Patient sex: M
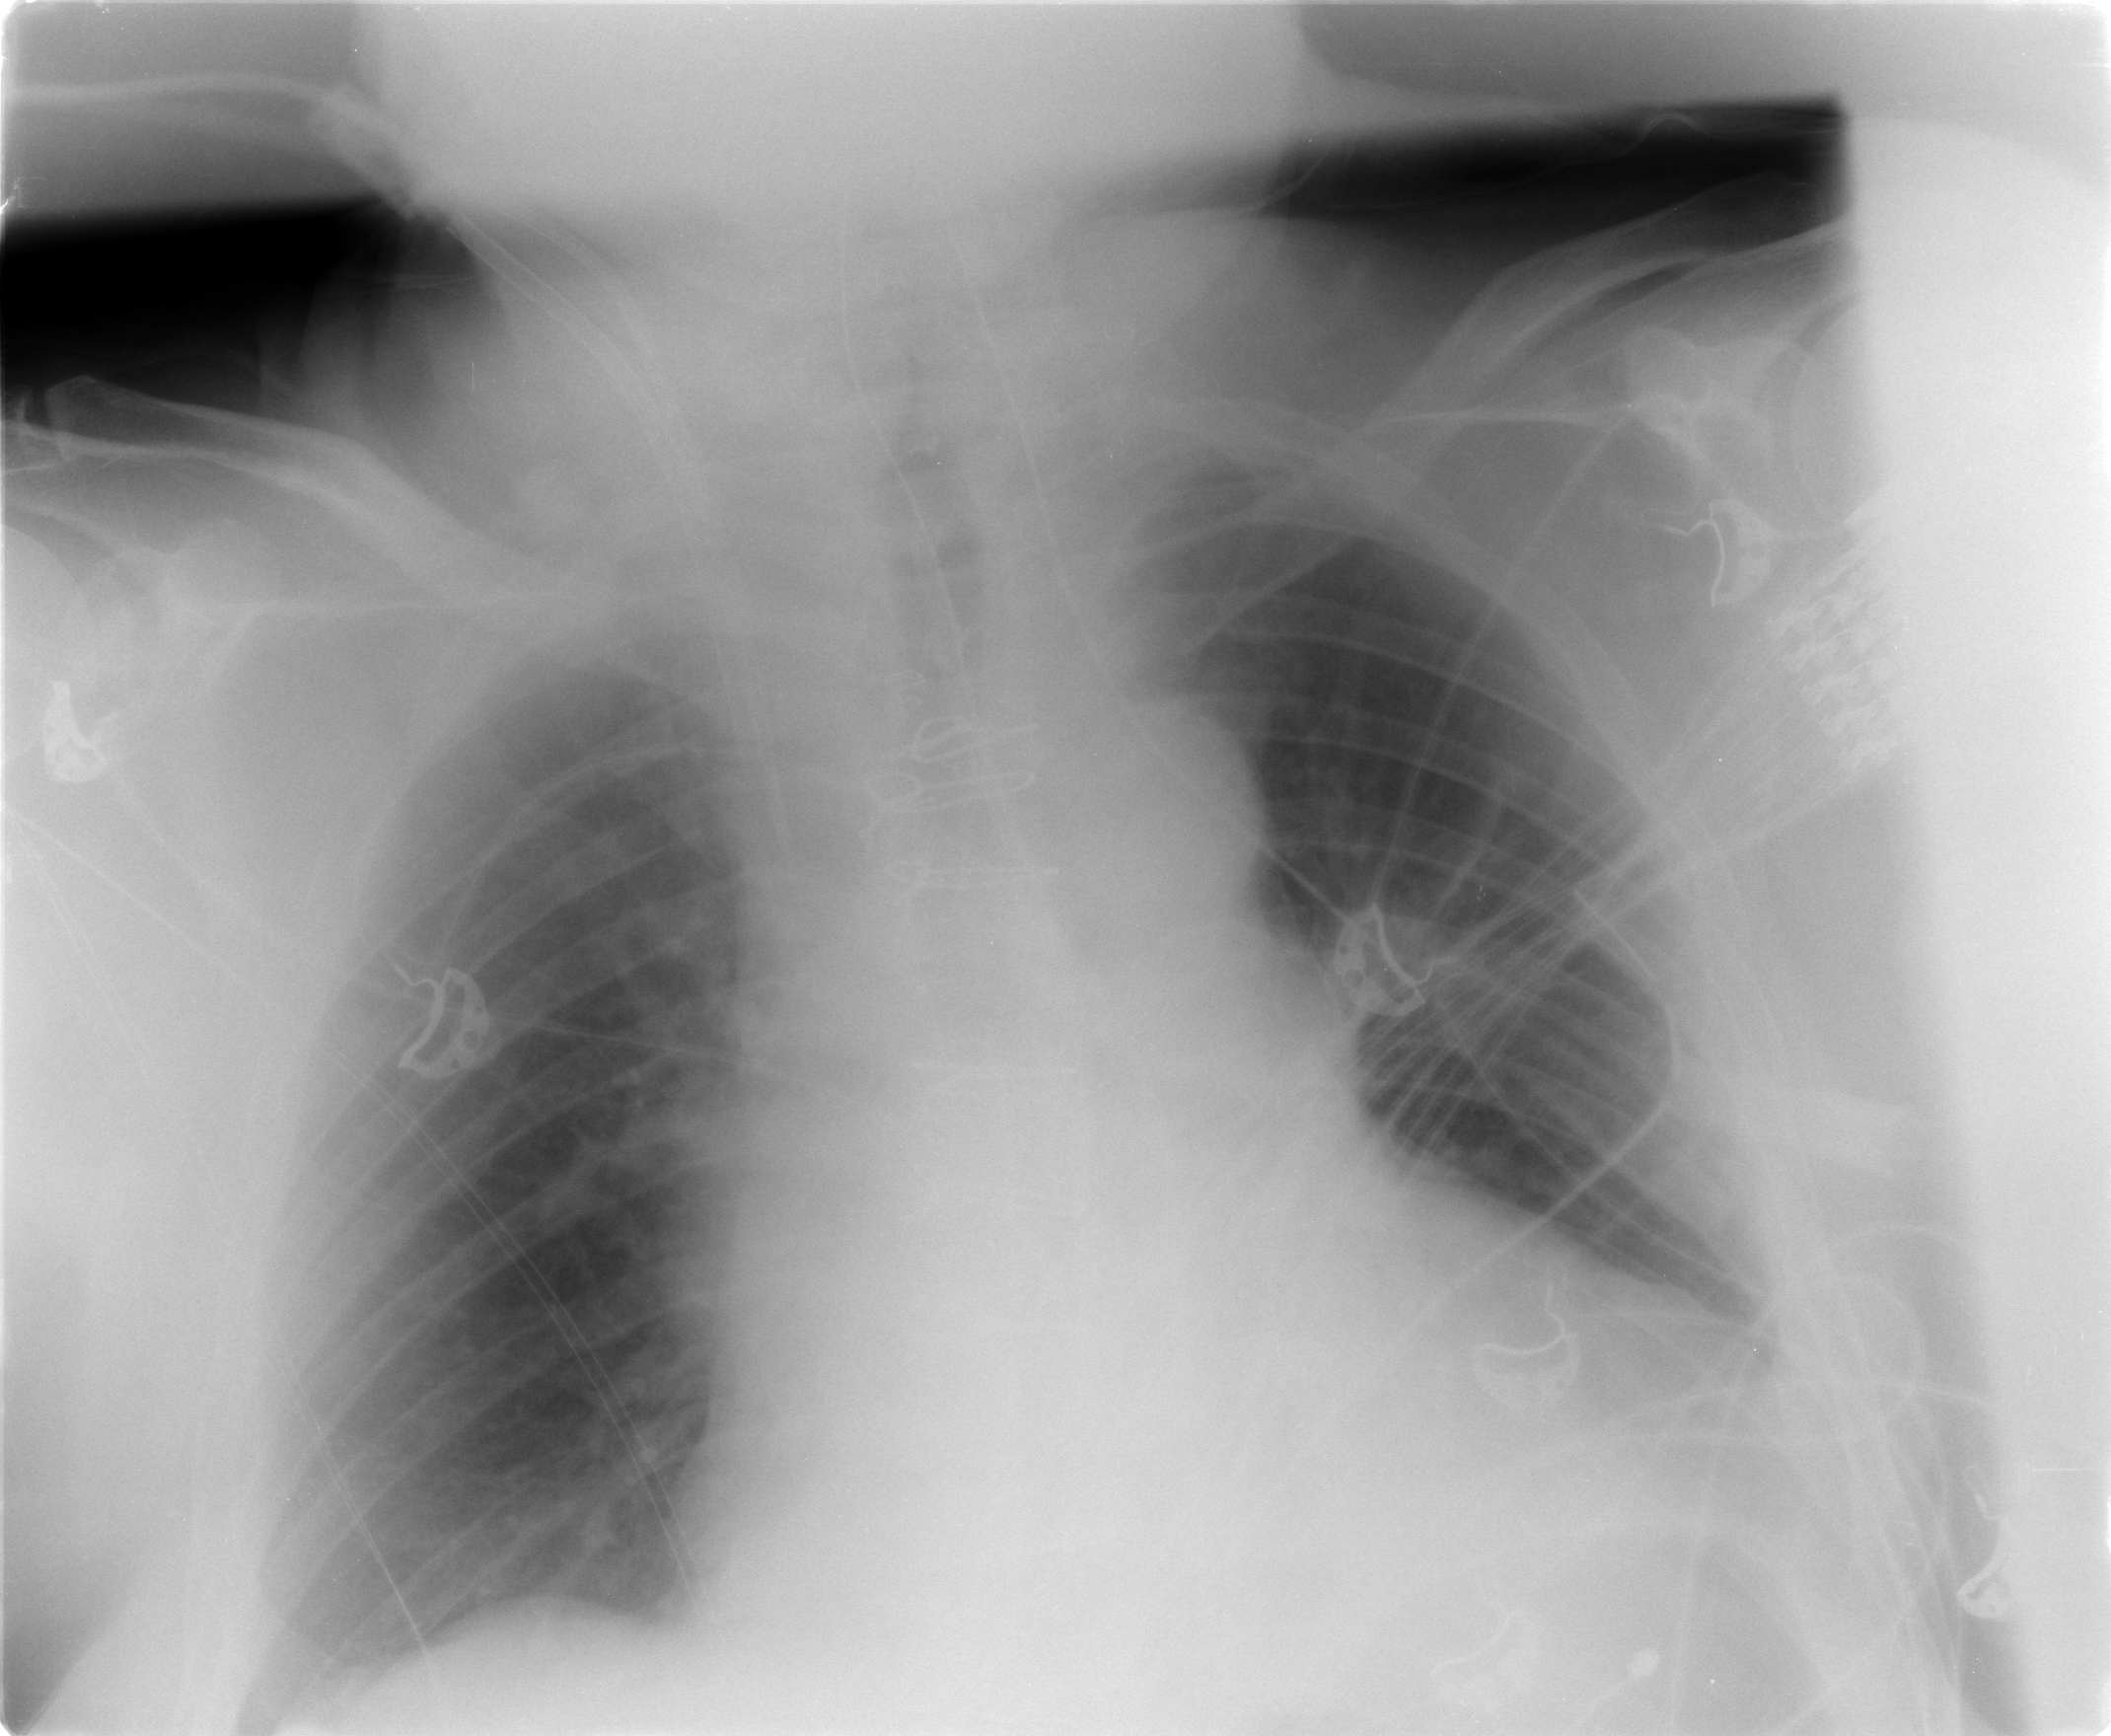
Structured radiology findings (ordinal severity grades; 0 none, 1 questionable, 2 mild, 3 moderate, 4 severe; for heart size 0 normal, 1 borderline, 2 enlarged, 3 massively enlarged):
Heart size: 2
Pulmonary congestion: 1
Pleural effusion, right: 0
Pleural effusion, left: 1
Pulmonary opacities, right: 0
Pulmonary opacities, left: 0
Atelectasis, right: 0
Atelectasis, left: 0